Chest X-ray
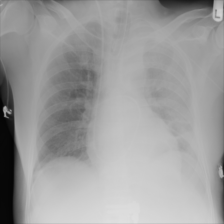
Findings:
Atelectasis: positive
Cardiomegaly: negative
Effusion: negative
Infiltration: negative
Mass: negative
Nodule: negative
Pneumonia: negative
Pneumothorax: negative
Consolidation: negative
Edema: negative
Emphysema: negative
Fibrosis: negative
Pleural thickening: negative
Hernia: negative